Question: Okay, so i've got paperclip working, and I'm trying to use the built in validator to make sure that the file uploaded
1. Is an image
2. Is not too big
So I have this in the model, per the documentation:
'''
validates_attachment :avatar,
:content_type => { :content_type => /image/ },
:size => { :in => 0..2.megabytes }
'''
However the error it shows in the view is this mess:

I'd like it to be something a bit simpler, like "Avatar must be an image less than 2 megabytes"
However, I can't see where to do this, as passing ':message => 'something'' throws an error 'Unknown validator: 'MessageValidator''
How do I go about cleaning this up?
Note that the happy path of uploading a small image works just fine.
Some further testing shows that uploading an image that's too big (like a desktop background) or something that's not a .rb file fails more gracefully, but doesn't display any error message at all. Still not quite what I want.
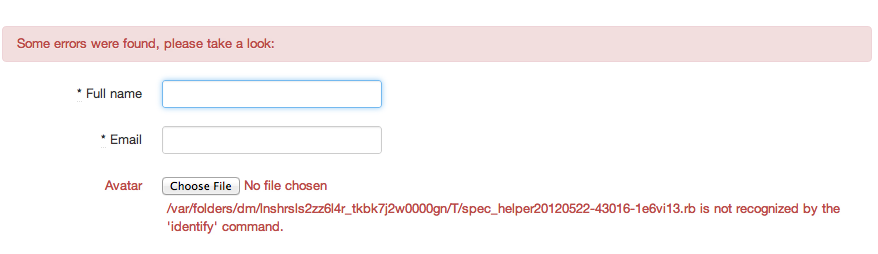
Answer: I ended up writing two custom validators. It's true that these do the same thing the paperclip validators do, but they fail prettier:
'''
def avatar_is_a_image
if self.avatar?
if !self.avatar.content_type.match(/image/)
errors.add(:avatar, "Avatar must be an image")
end
end
end
def avatar_is_less_than_two_megabytes
if self.avatar?
if self.avatar.size > 5.megabytes
errors.add(:avatar, "Avatar must be less than 5 megabytes in size")
end
end
end
'''